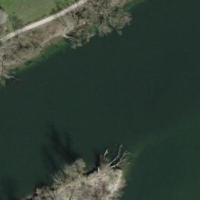
EUNIS habitat code: 15
Species observed at this site:
Lithospermum officinale
Filipendula ulmaria